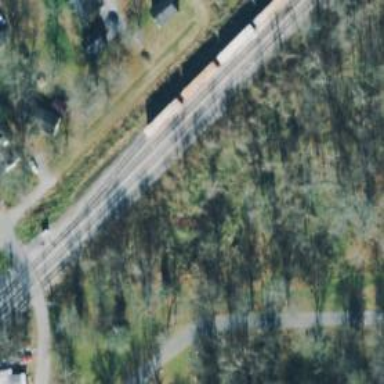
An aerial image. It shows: Railway siding with rails.